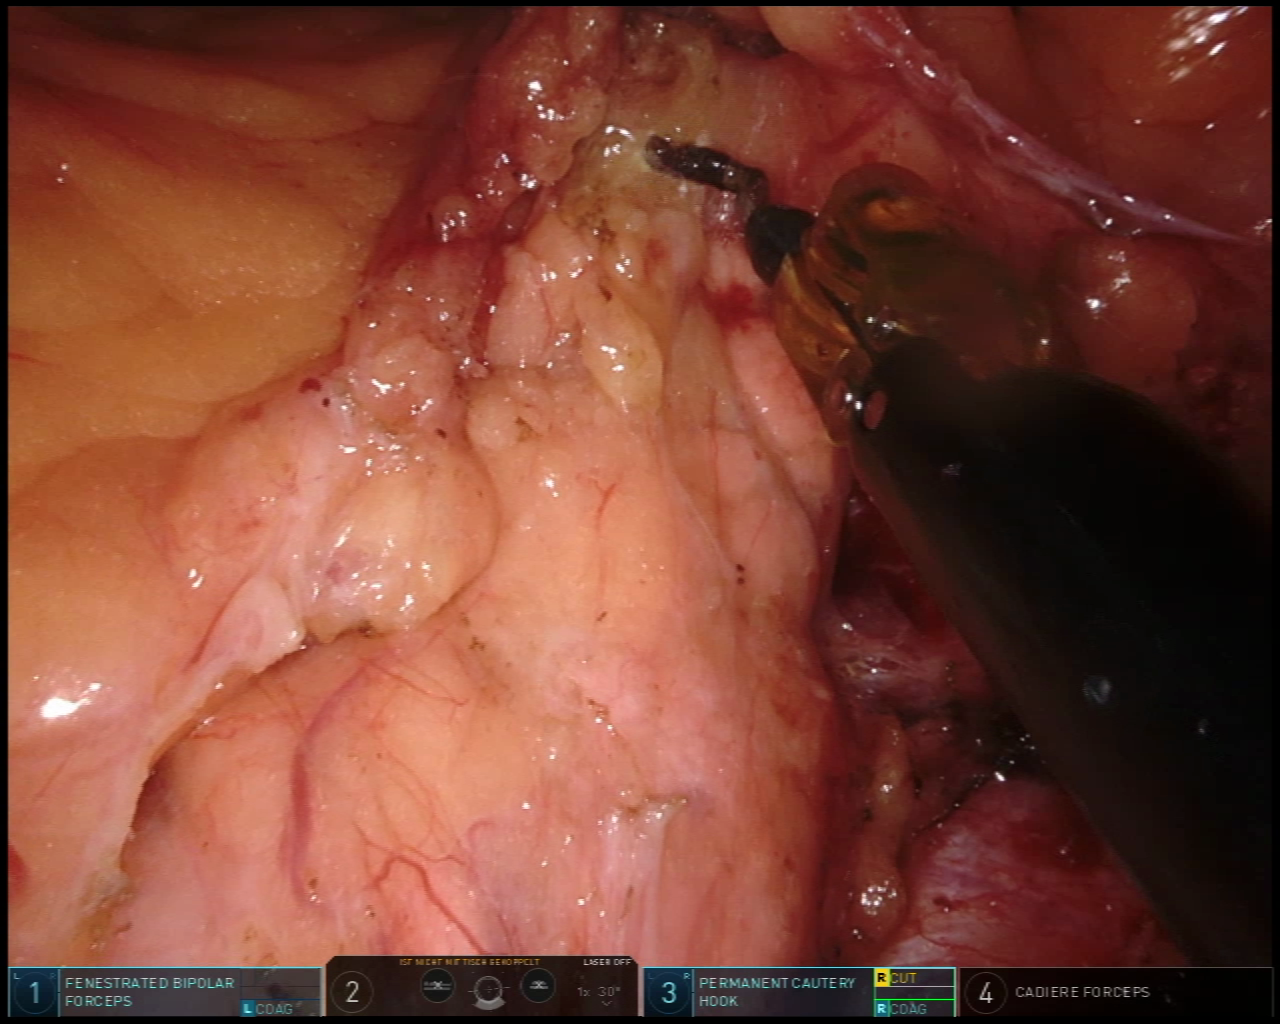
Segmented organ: pancreas
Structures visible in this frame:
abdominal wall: no
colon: no
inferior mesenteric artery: no
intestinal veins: no
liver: no
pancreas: yes
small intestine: no
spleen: no
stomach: no
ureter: no
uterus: no
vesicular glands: no